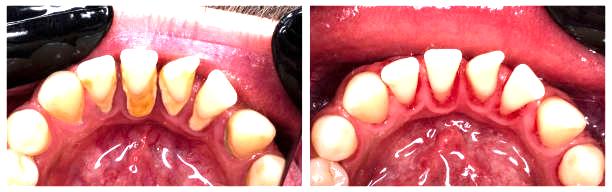
Condition: Calculus